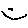
Label: smiley face